Interaction volume radius: 5 \u00c5
Interaction volume height: 20 \u00c5
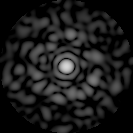
Disorder parameter: 0.8732